Question: The problem is in position and width of the horizontal scrollbar and position of the content that has been scrolled when I resize the width of the window (parent) element in RTL direction.
When I do these steps:
1. Resize the width of window in LTR direction.
2. Everything is working fine.
3. Change scrollbar position to any other position that is different from 0.0, (for example move it all the way to the right side)
4. Resize the width of window in opposite (RTL) direction
5. Scrollbar starts to behave odd and scrollable content is in the wrong position
I get this situation:
- - -
What I want is that:
- -
The same things are happening if I try to use non-attached QML ScrollIndicator.
This seams to be the bug in QML, and I have reported it, but I need the solution now... If anyone could help, it would be great. Thanks!
'''
import QtQuick 2.7
import QtQuick.Window 2.2
import QtQuick.Controls 2.3
Window
{
id: main
width: 400
height: 200
Rectangle
{
id: frame
clip: true
anchors.fill: parent
color: "purple"
Text
{
id: content
text: "ABCDE"
font.pixelSize: 160
x: -hbar.position * width
}
ScrollBar
{
id: hbar
hoverEnabled: true
active: true
policy: ScrollBar.AlwaysOn
visible: size < 1
orientation: Qt.Horizontal
size: frame.width / content.width
anchors.left: parent.left
anchors.right: parent.right
anchors.bottom: parent.bottom
background: Rectangle
{
color: "black"
}
}
}
}
'''
scrollbar behavior

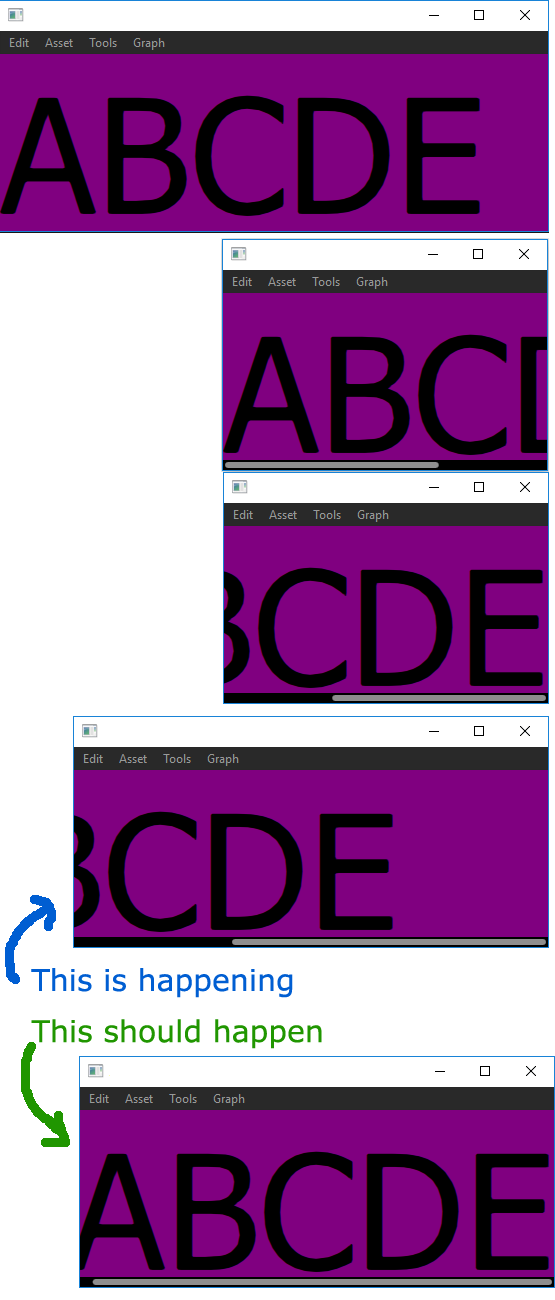
Answer: You should consider using a <URL> instead of setting the position of your text manually:
'''
Flickable {
anchors.fill: parent
contentWidth: content.paintedWidth
boundsBehavior: Flickable.StopAtBounds
ScrollBar.horizontal: ScrollBar {
hoverEnabled: true
active: true
policy: ScrollBar.AlwaysOn
anchors.left: parent.left
anchors.right: parent.right
anchors.bottom: parent.bottom
background: Rectangle {
color: "black"
}
}
Rectangle {
id: frame
clip: true
anchors.fill: parent
color: "purple"
Text {
id: content
text: "ABCDE"
font.pixelSize: 160
}
}
}
'''
:
If you really need the 'ScrollBar' to be attached to a 'Rectangle', you can add bounds to your 'Text' position:
'''
x: Math.min(0, Math.max(-hbar.position * width, frame.width - content.width))
'''
with
'''
ScrollBar {
visible: frame.width < content.width
// ...
}
'''